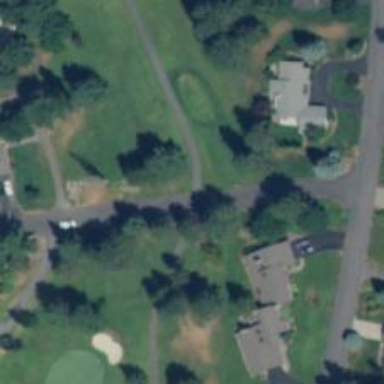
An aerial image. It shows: Service road designated as golf cart path.